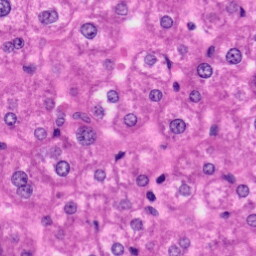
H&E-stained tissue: Liver